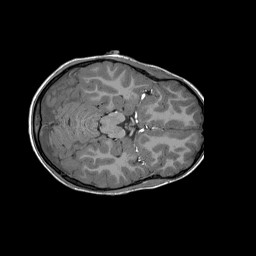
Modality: T1w
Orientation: coronal
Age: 7
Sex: male
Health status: ill